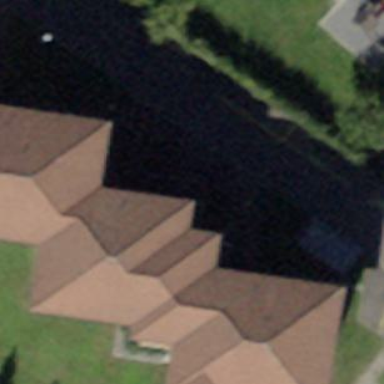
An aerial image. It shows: Apartments building with pyramidal roof.